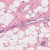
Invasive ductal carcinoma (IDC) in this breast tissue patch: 0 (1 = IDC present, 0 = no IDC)